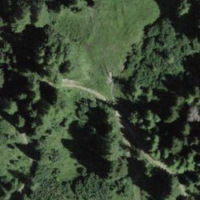
EUNIS habitat code: 26
Species observed at this site:
Spinus spinus
Periparus ater